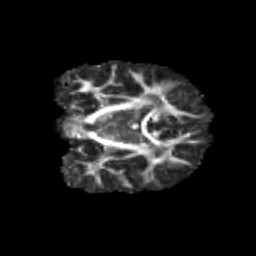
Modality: FA
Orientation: coronal
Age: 10
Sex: male
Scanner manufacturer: siemens
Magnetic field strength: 3 T
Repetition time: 3.8 s
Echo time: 0.07 s